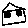
Label: house